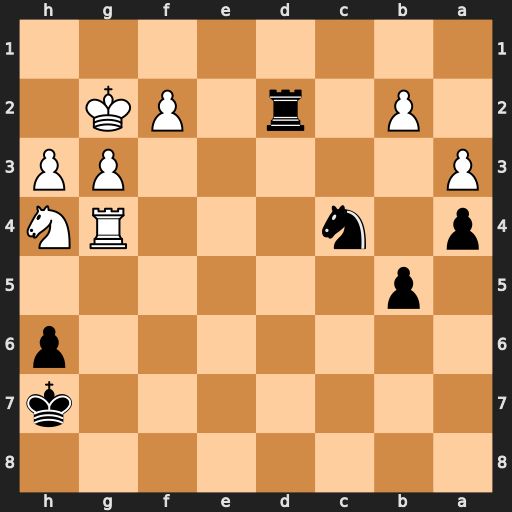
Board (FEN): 8/7k/7p/1p6/p1n3RN/P5PP/1P1r1PK1/8
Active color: b
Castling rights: -
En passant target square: -
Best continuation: Ne3+ Kf3 Nxg4